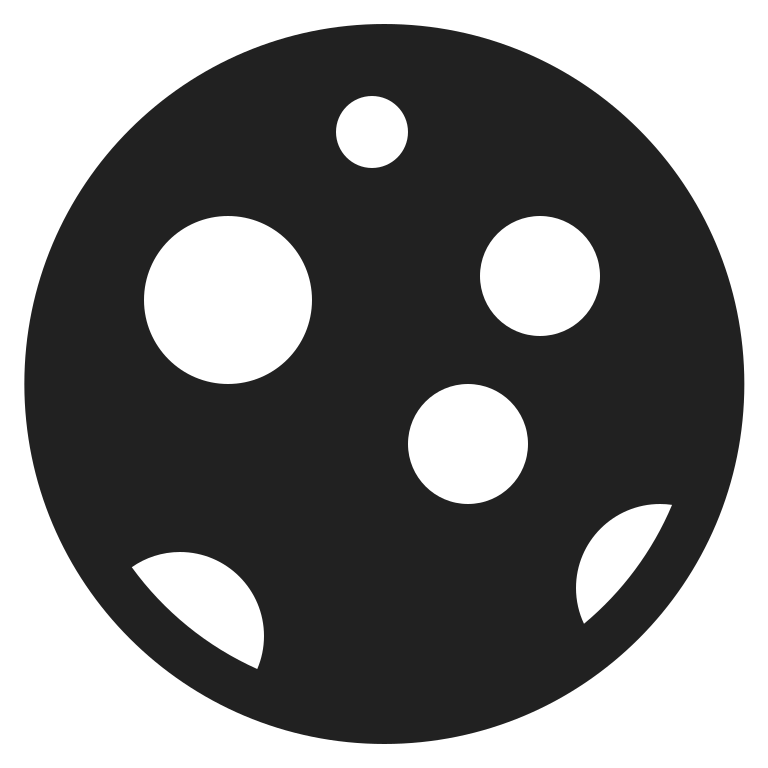
new moon high contrast